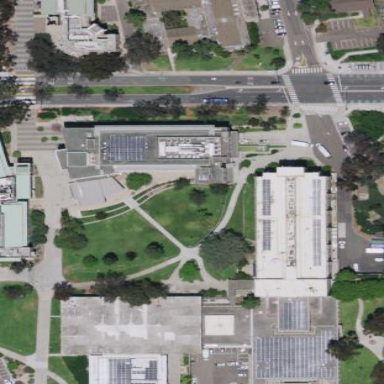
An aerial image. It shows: Educational building.